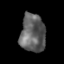
Tissue: lung
Cell type: T cells
Senescence score: 0.1681
Nuclear area (px): 926
Mean DAPI intensity: 98.237